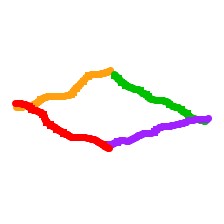
Shape: rhombus